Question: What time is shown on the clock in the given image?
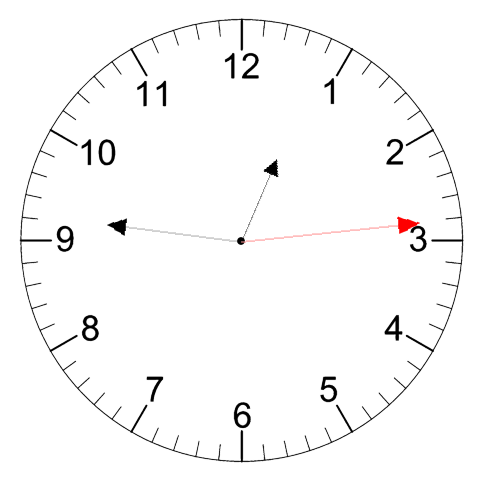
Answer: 12:46:14